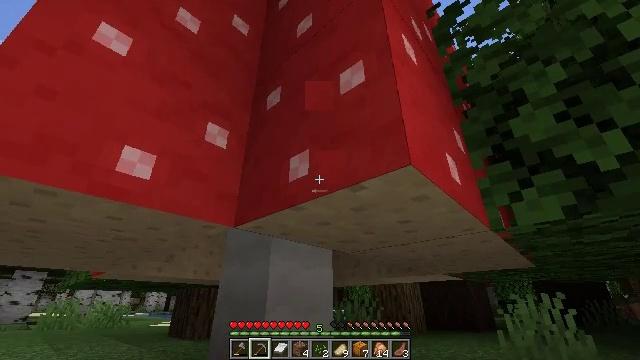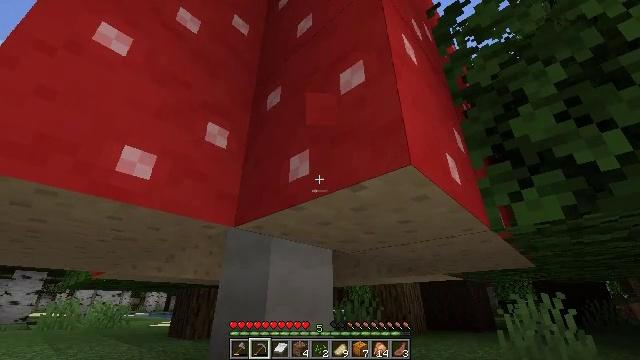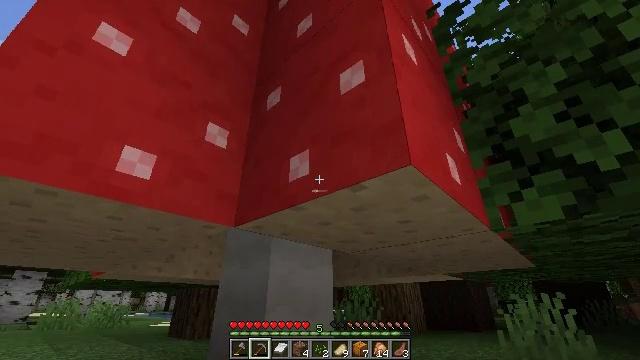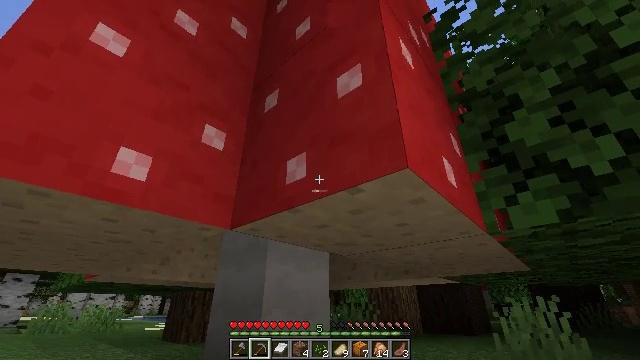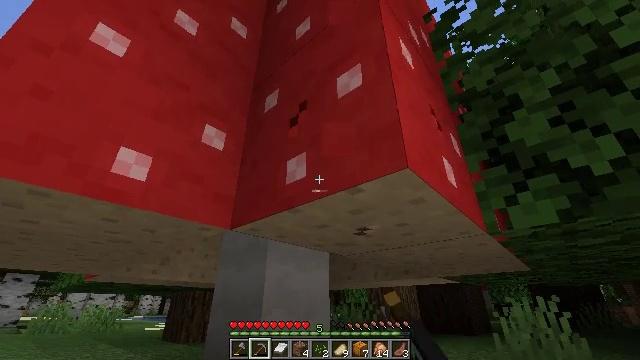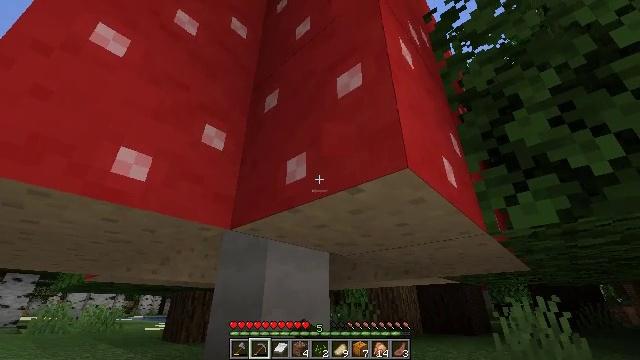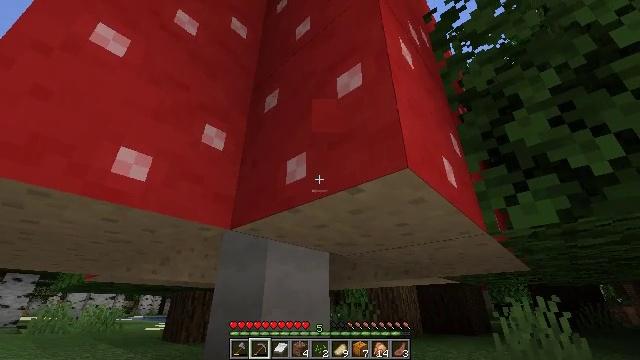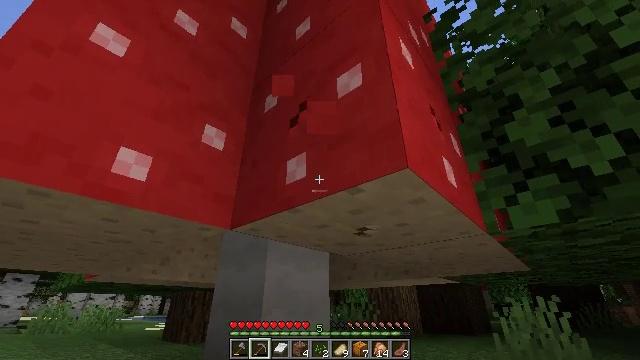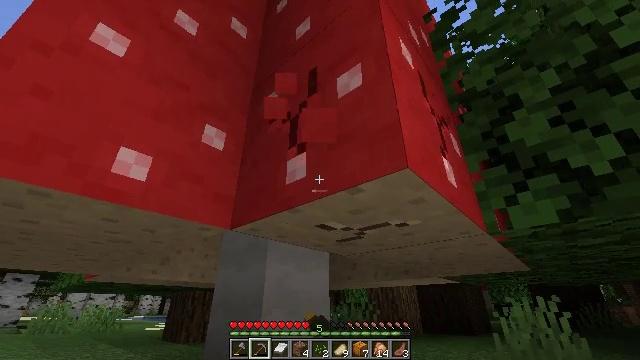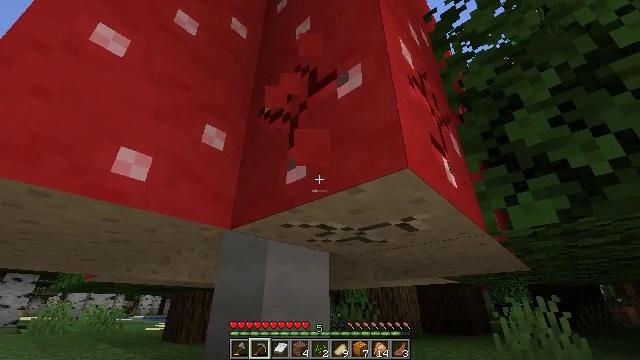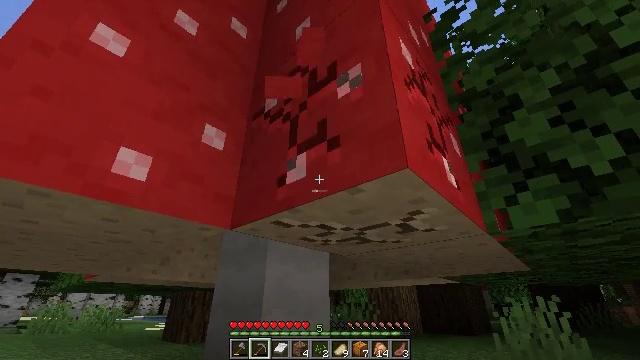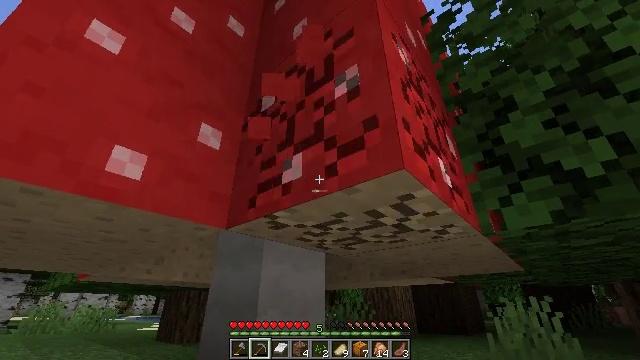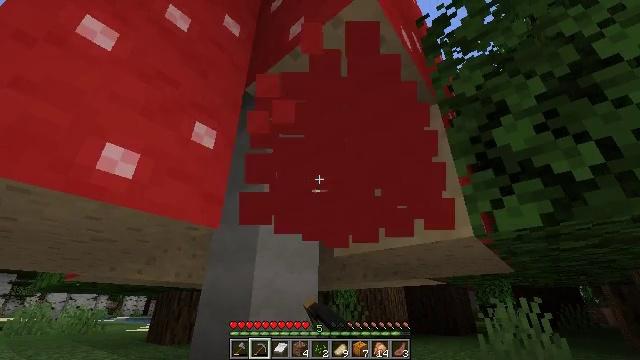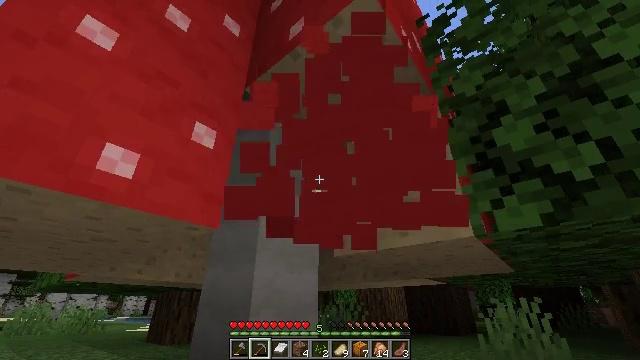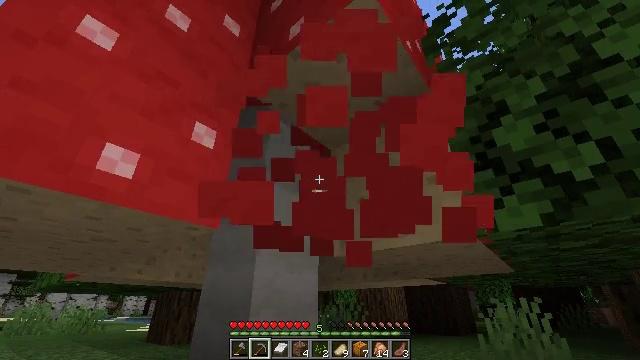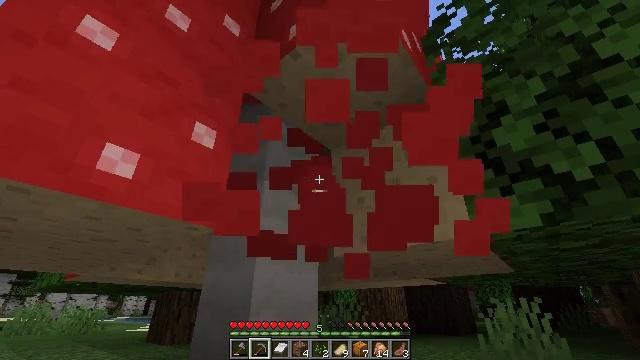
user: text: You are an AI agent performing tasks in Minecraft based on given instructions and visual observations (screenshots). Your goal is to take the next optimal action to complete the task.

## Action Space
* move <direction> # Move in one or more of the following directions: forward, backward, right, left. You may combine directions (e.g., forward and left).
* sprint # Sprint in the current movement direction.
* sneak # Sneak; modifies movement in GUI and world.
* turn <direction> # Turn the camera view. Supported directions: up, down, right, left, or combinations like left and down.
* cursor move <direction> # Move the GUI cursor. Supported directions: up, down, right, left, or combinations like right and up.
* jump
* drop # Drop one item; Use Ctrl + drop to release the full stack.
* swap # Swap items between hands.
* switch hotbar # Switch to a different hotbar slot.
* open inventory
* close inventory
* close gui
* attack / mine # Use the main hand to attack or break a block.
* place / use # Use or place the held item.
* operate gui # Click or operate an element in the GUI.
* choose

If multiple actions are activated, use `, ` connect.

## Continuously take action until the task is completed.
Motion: motion action
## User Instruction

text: Mine the red mushroom block in the forest.
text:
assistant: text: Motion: no_op
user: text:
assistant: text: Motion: no_op
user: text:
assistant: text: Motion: attack / mine
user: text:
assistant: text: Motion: attack / mine
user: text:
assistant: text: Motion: no_op
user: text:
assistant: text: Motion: no_op
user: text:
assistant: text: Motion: attack / mine
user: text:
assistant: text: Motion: attack / mine
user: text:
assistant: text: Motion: attack / mine
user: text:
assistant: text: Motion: attack / mine
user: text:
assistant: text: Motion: attack / mine
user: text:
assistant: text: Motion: turn right, attack / mine
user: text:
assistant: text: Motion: attack / mine
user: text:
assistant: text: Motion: attack / mine
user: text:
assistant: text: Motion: attack / mine
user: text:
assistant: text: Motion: attack / mine
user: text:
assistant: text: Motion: attack / mine
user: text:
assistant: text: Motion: attack / mine
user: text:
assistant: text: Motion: move forward, turn right and down, attack / mine
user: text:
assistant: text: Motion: move forward, turn right and down
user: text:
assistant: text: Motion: move forward, turn right and down
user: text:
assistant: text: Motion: move forward, turn right, attack / mine
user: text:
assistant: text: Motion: move forward, attack / mine
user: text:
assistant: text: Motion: no_op
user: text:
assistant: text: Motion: turn right
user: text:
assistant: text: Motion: no_op
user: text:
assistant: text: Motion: turn right
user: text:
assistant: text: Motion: no_op
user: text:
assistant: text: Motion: no_op
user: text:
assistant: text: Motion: no_op